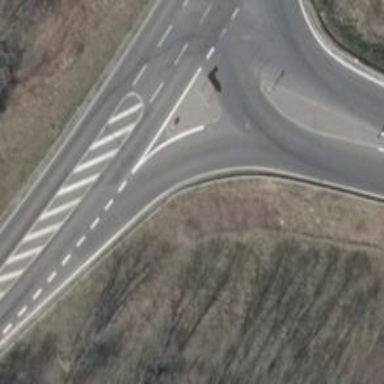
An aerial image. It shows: Asphalt motorway link.